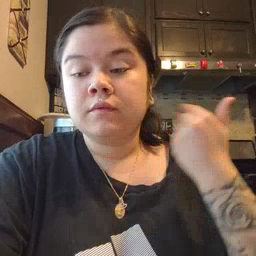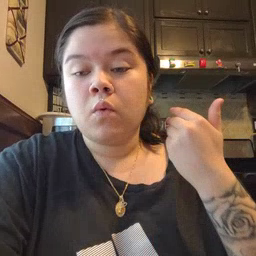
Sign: before